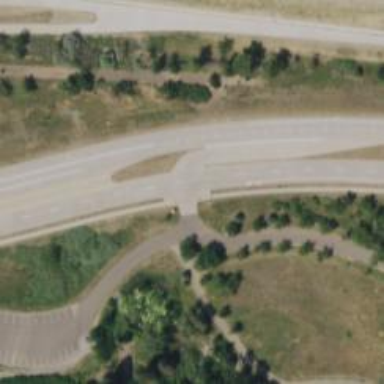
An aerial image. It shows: Tertiary link road.